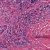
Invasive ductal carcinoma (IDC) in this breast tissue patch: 1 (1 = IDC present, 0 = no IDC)